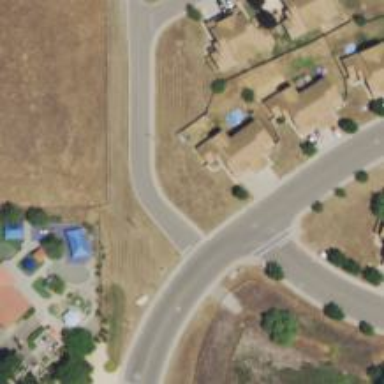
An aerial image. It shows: Residential road with sidewalk on the left side.